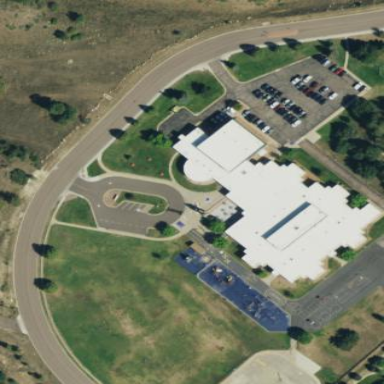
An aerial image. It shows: School building.